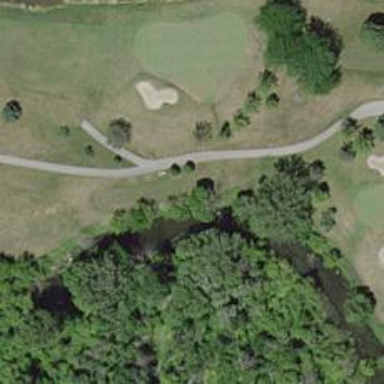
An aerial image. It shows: Service road designated as golf cart path.